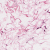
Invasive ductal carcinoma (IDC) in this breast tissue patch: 0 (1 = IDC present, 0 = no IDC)